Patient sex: F
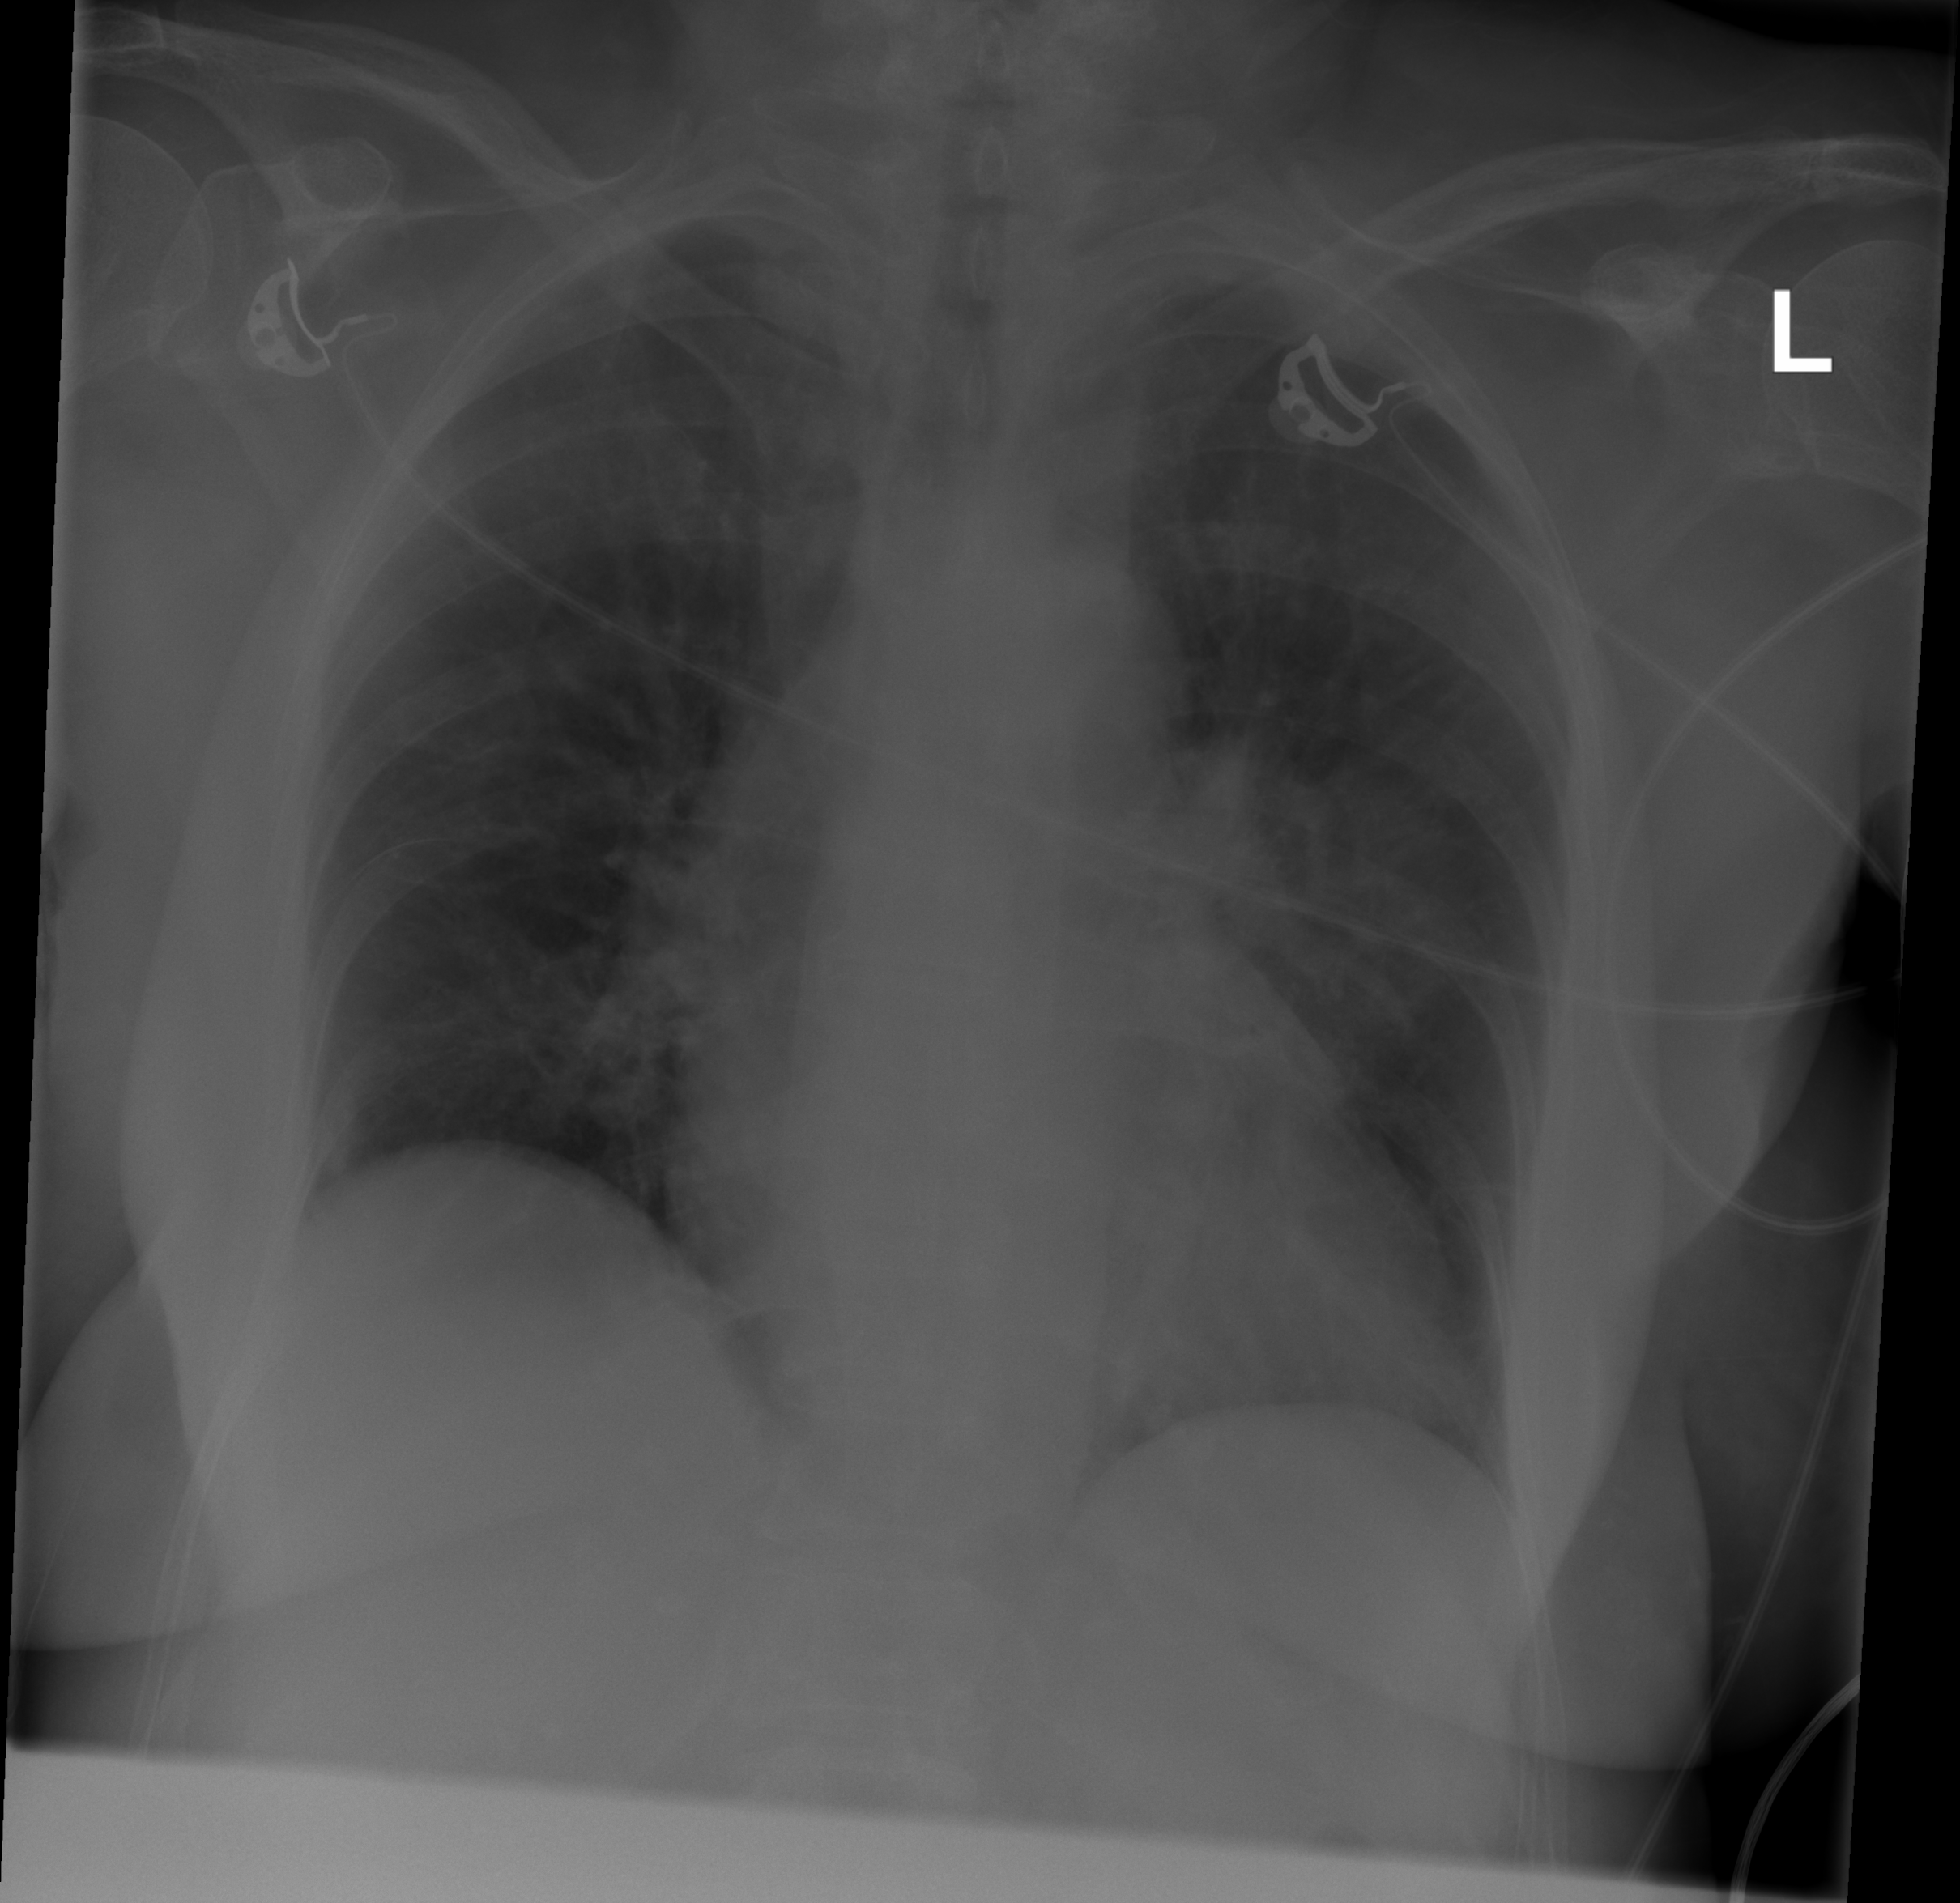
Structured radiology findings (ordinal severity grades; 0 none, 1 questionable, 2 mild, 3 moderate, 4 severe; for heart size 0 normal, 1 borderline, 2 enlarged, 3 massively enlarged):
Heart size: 1
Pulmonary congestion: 0
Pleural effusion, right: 0
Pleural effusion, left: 0
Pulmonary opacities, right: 0
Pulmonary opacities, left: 2
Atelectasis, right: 0
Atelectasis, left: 0